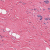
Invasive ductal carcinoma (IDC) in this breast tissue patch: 0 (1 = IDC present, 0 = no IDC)